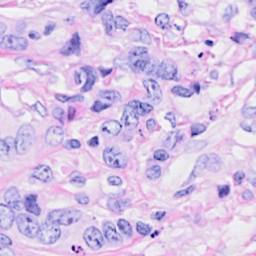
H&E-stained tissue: Breast